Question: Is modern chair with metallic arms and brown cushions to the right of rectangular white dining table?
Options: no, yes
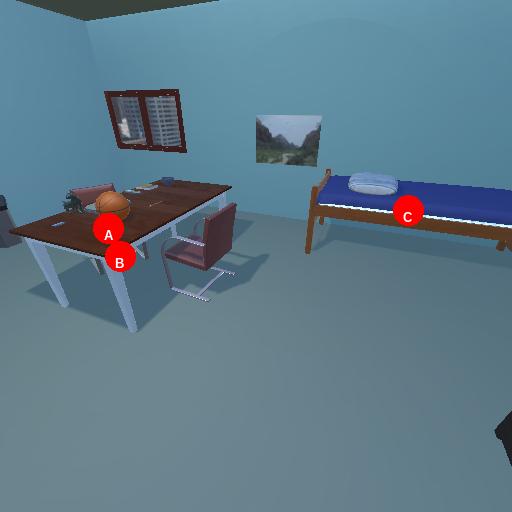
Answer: no